Field crop: maize
Growth stage: 2
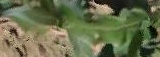
Species: maize